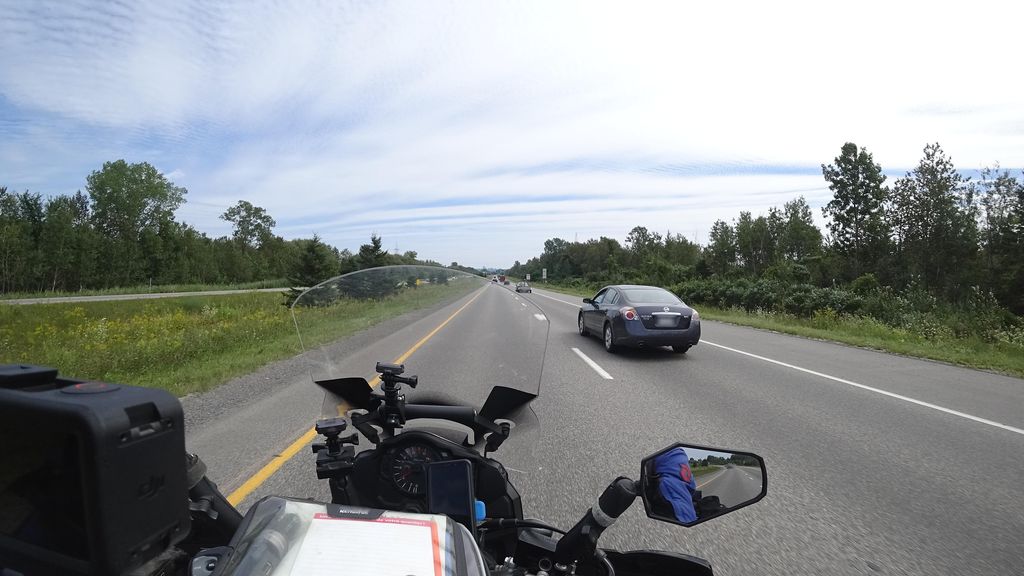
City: quebec_city